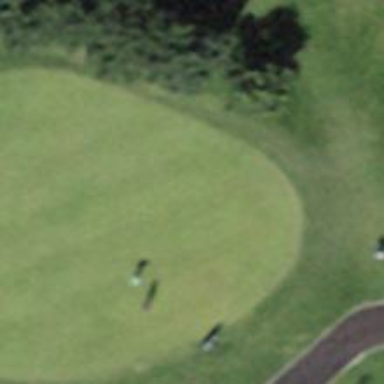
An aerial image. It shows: Golf hole.